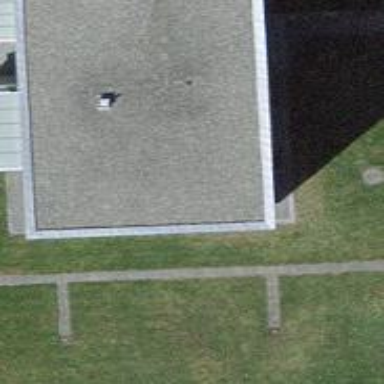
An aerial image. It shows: Residential building with flat roof.